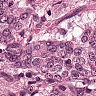
Metastatic tissue present: yes